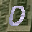
Label: 0